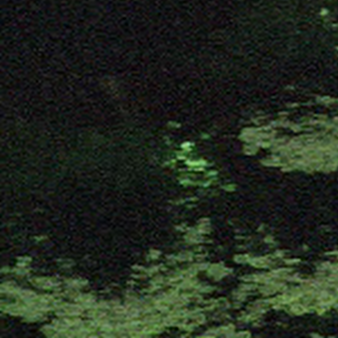
Label: other